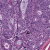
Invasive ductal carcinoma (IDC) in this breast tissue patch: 1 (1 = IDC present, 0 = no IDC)